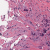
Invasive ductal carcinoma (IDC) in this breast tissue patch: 0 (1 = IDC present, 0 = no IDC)